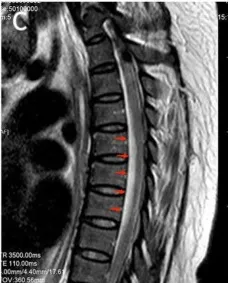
(B) Axial T2-weighted image showed an annular high signal lesion in the anterior part of the spinal cord within the spinal canal of C2, and spinal cord compression at the C2.
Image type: radiology (mri)